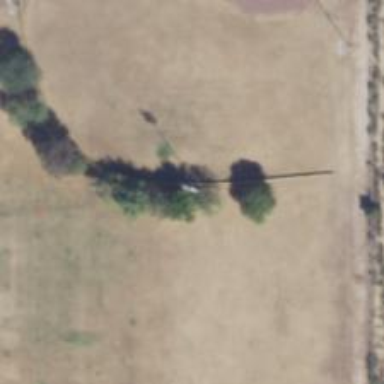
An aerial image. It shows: Mast structure.